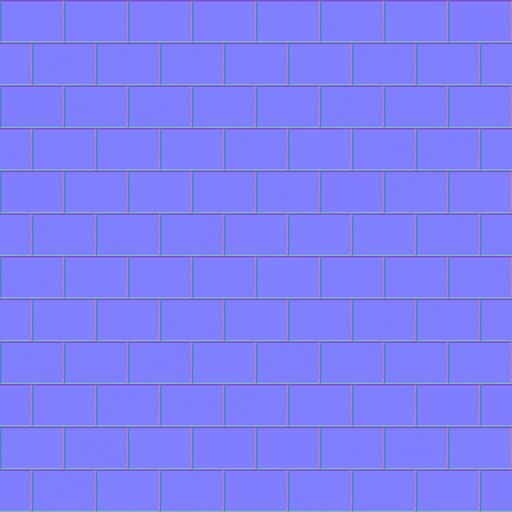
bathroom blue clean light smooth subway tiled tiles